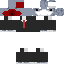
A male skeleton skin with dark skin, wearing red helmet dressed in a red robe top and red pants, featuring a closed mouth.